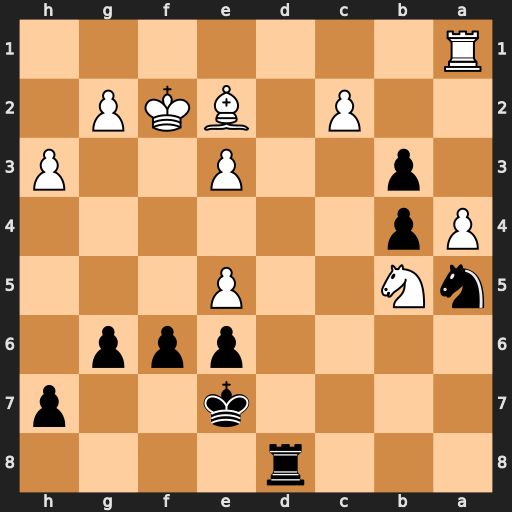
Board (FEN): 3r4/4k2p/4ppp1/nN2P3/Pp6/1p2P2P/2P1BKP1/R7
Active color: b
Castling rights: -
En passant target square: -
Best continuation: bxc2 Rc1 b3